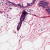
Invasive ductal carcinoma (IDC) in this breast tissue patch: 0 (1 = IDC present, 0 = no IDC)